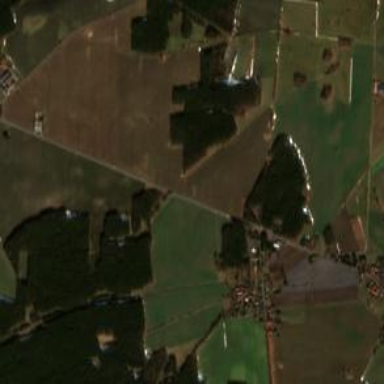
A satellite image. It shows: Picturesque farmland scene.